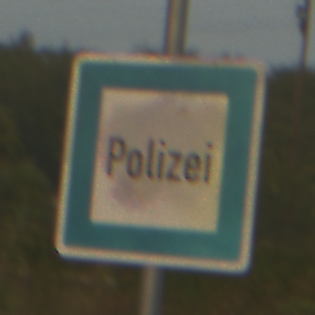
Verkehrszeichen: Polizei
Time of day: SunriseSunset
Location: Outdoor (Suburban)
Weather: PartlyCloudy
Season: NotSpecified
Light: Natural